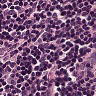
Metastatic tissue present: no